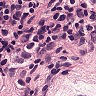
Metastatic tissue present: yes